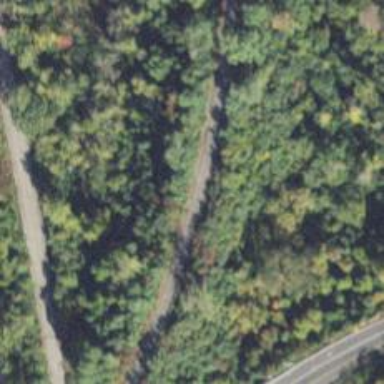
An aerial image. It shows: Abandoned flyover that was once service road.